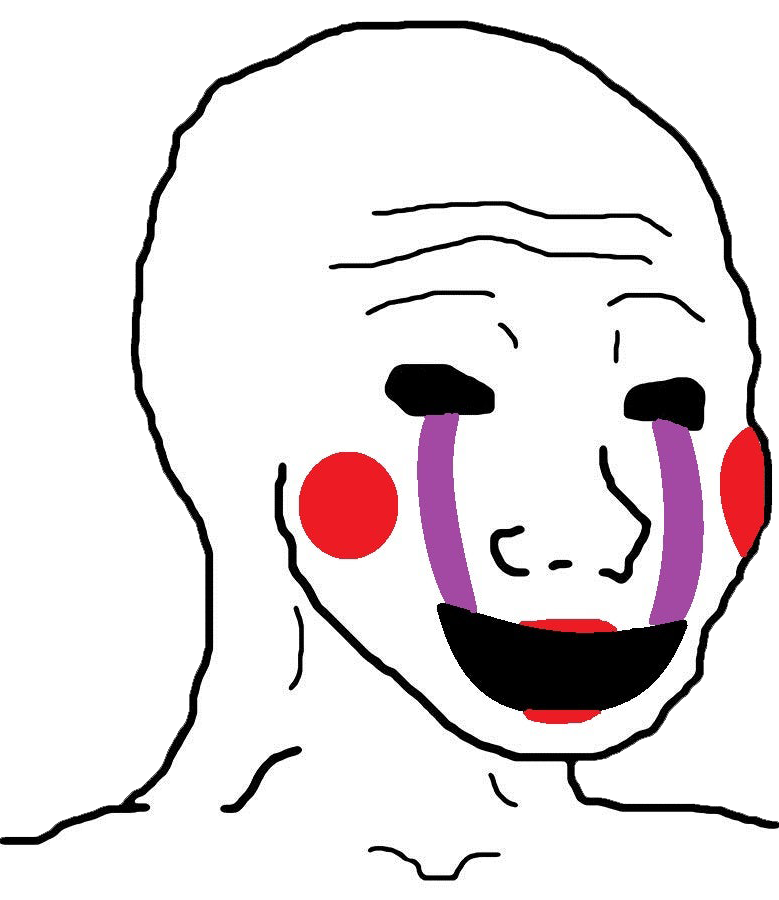
Label: 5_Objakt